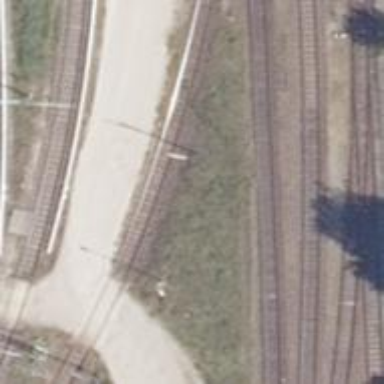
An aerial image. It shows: Rail spur service.